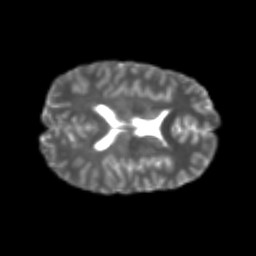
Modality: T2w
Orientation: axial
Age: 23
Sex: female
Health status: healthy
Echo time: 0.074 s